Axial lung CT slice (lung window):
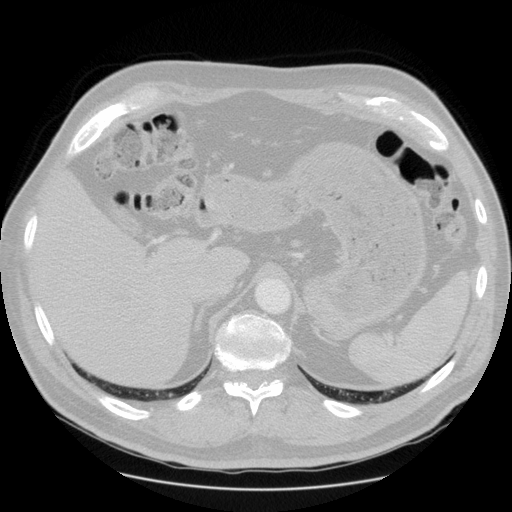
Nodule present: no